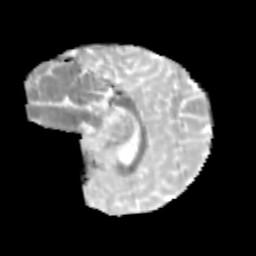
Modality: MD
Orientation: sagittal
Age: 12
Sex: female
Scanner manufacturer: siemens
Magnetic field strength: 3 T
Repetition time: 3.8 s
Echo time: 0.07 s